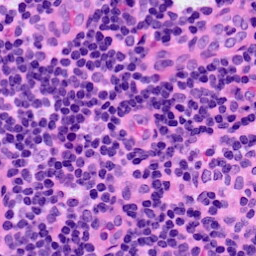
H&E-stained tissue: LymphNode